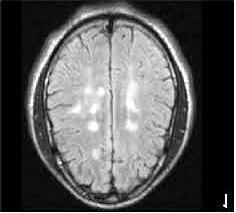
Label: notumor